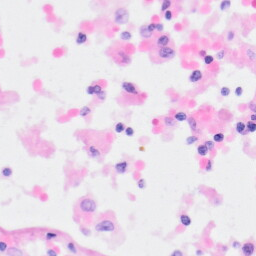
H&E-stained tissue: Kidney